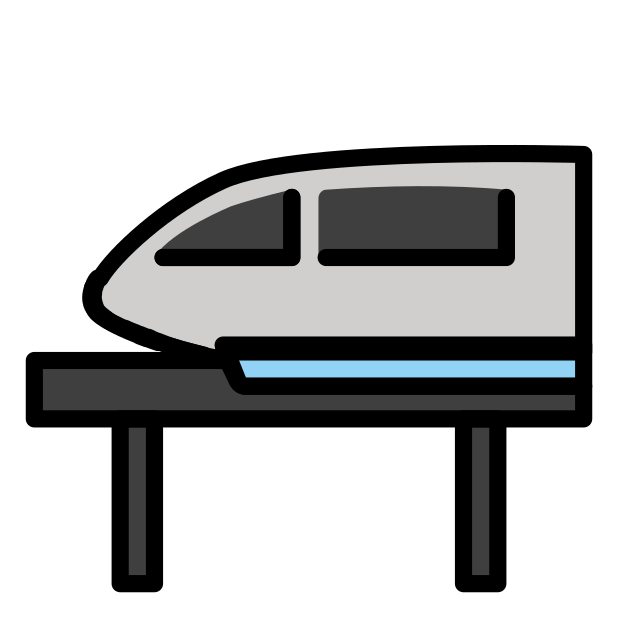
Emoji: 🚝
Name: monorail
Unicode: 0x1f69d